Interaction volume radius: 5 \u00c5
Interaction volume height: 10 \u00c5
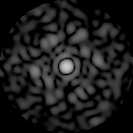
Disorder parameter: 0.7819